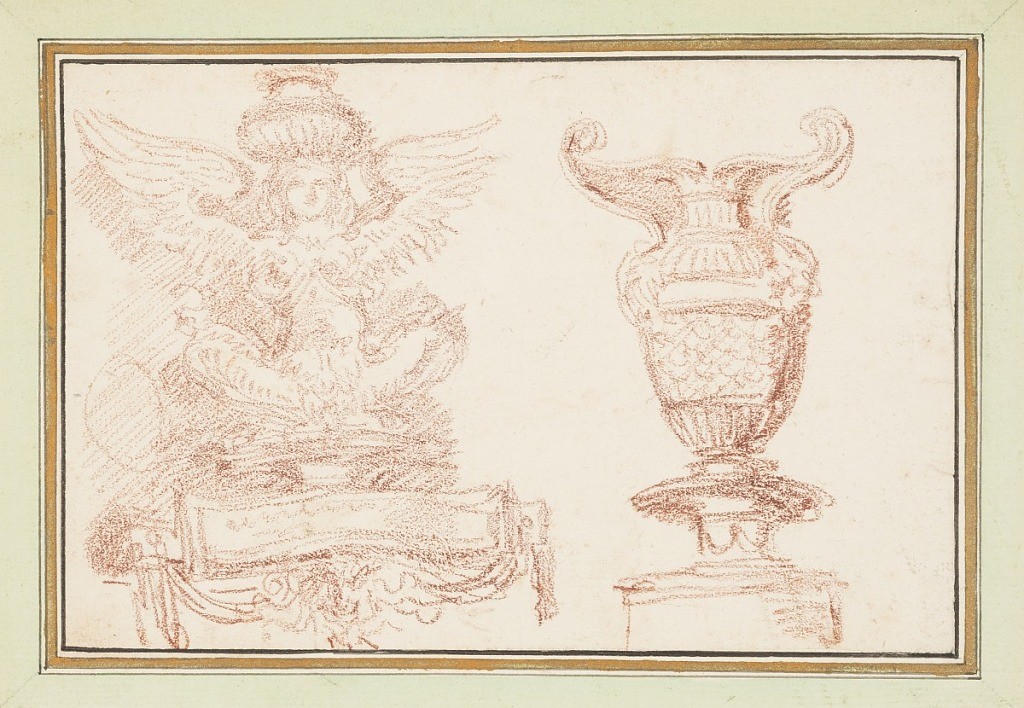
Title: Ornamental detail with winged figure and vase
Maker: Jean-Robert Ango, French, active in Rome 1759 –1770, d. 1773
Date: ca. 1759–70
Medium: Red chalk on paper
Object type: Drawing
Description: At left, ornamental detail with winged female figure. At right, vase.